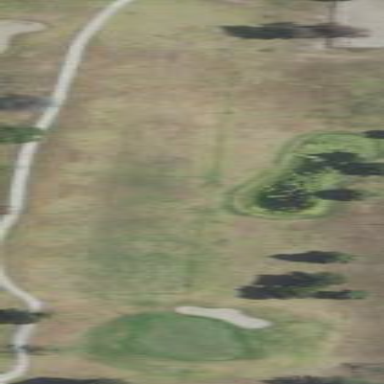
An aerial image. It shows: Rough grassy area used for golf.